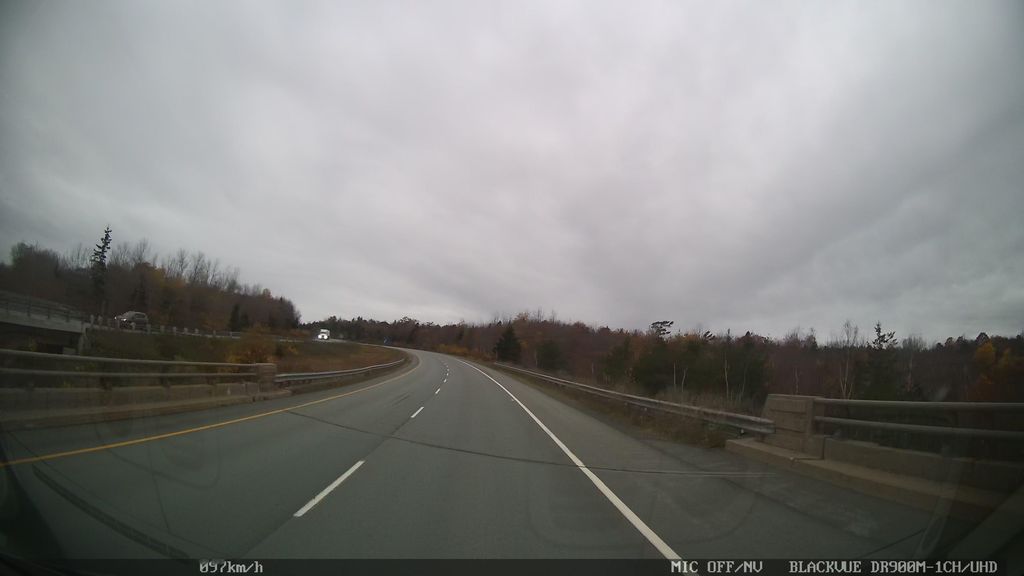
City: halifax